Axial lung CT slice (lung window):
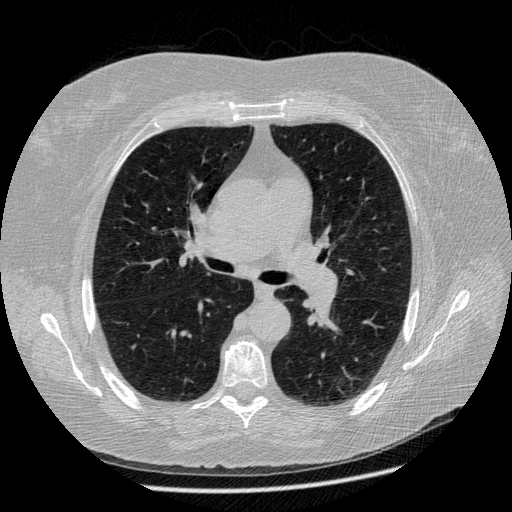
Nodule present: no